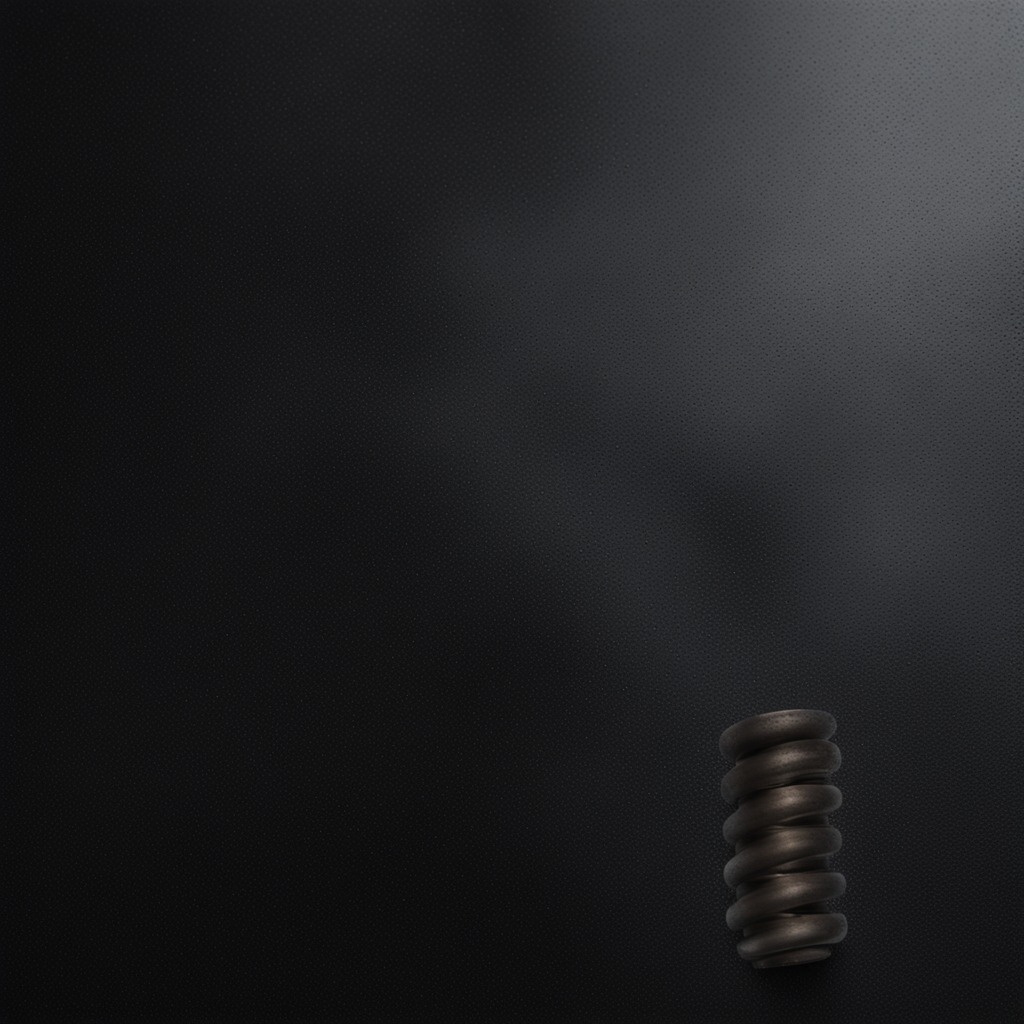
A coiled metal spring is lying on the granite tabletop.